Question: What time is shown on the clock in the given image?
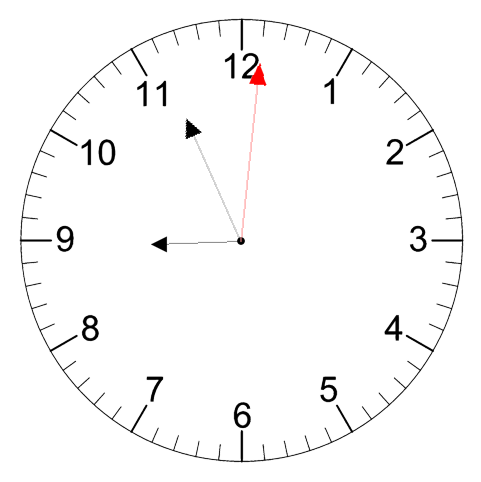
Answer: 08:56:01